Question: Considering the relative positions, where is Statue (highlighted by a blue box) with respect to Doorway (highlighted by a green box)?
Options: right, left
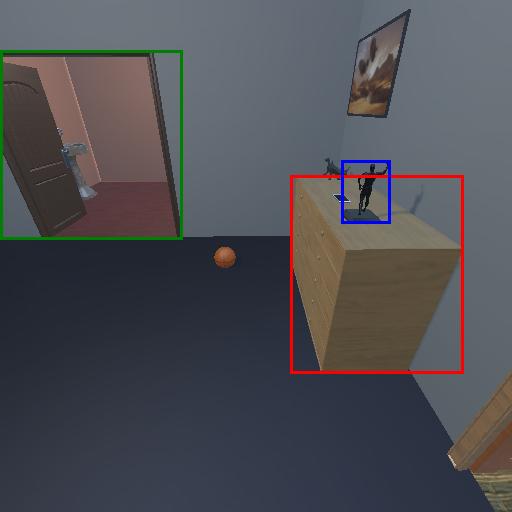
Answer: right